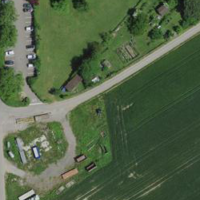
EUNIS habitat code: 55
Species observed at this site:
Corvus frugilegus
Pica pica
Passer domesticus